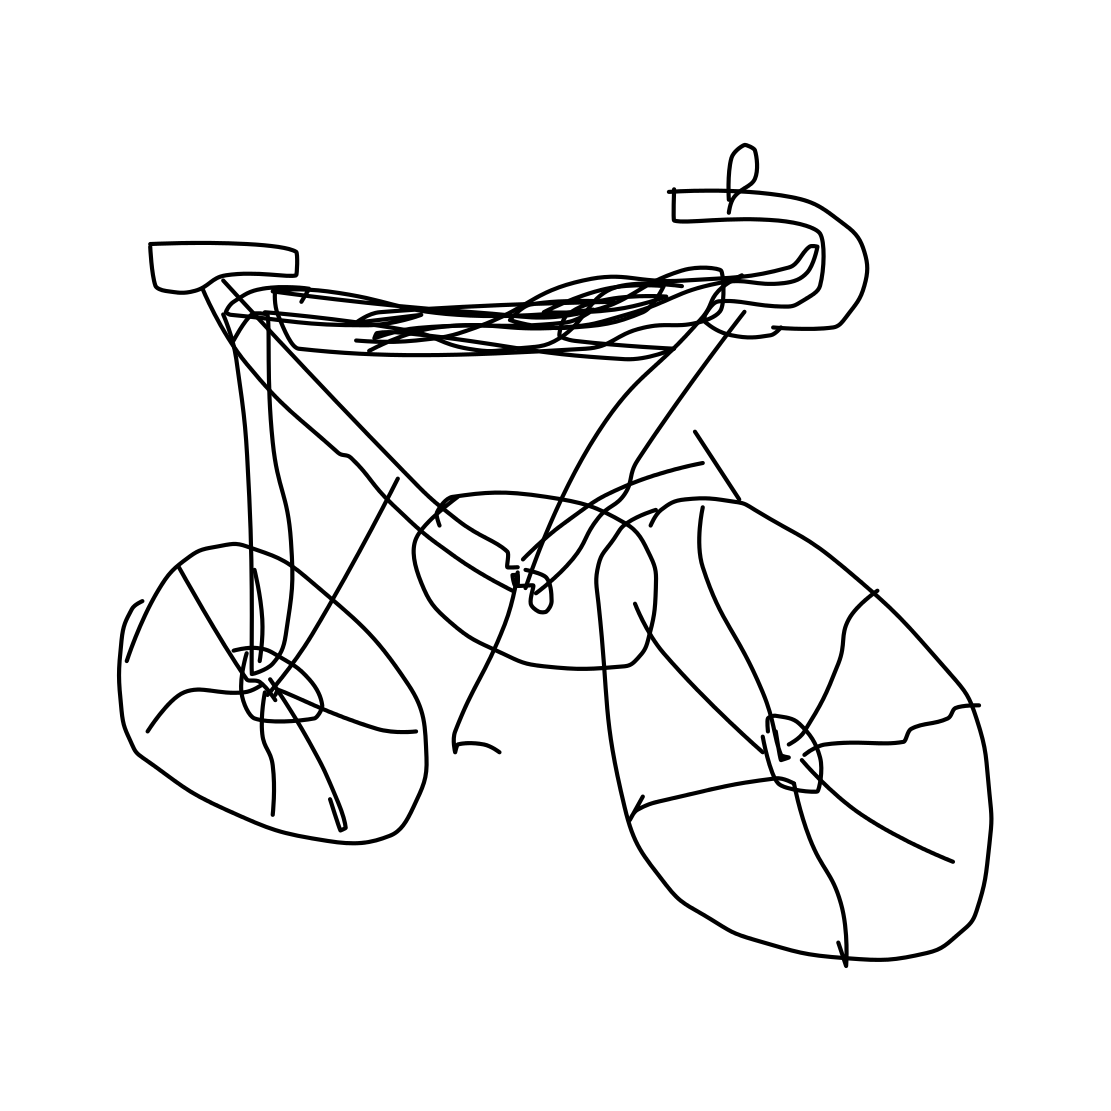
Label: bicycle